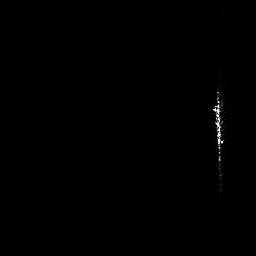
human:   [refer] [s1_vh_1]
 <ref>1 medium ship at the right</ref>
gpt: <box>[[82, 33, 87, 73, 0]]</box>